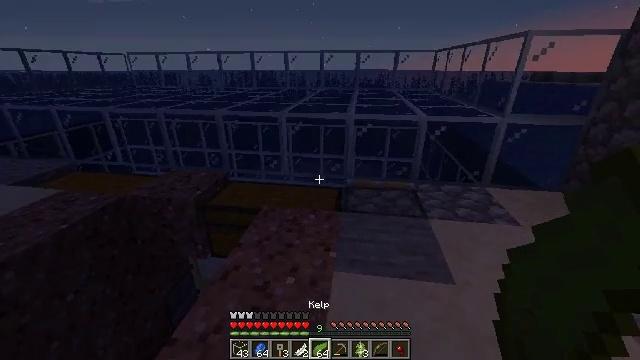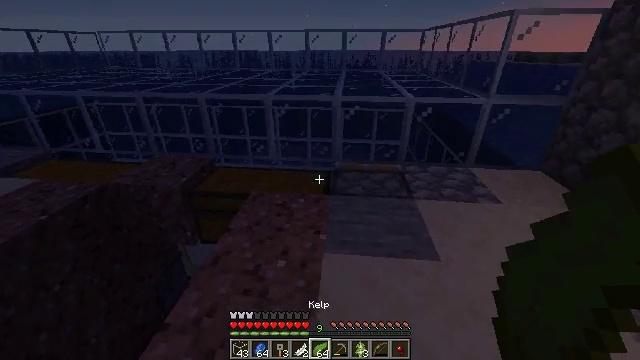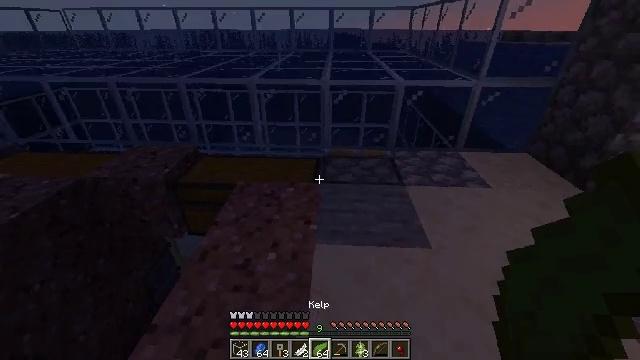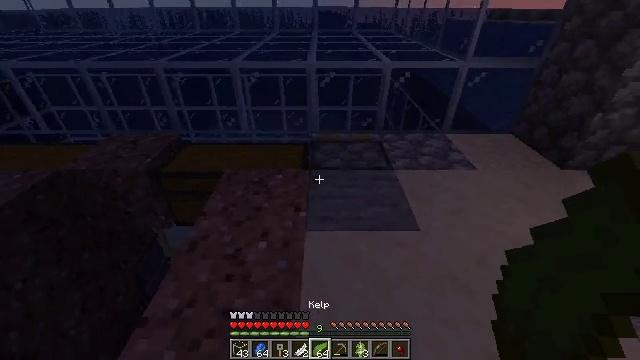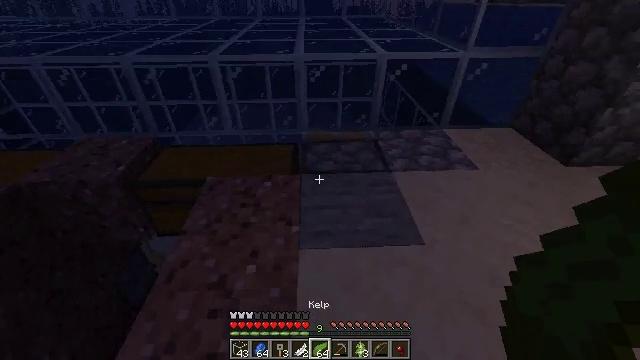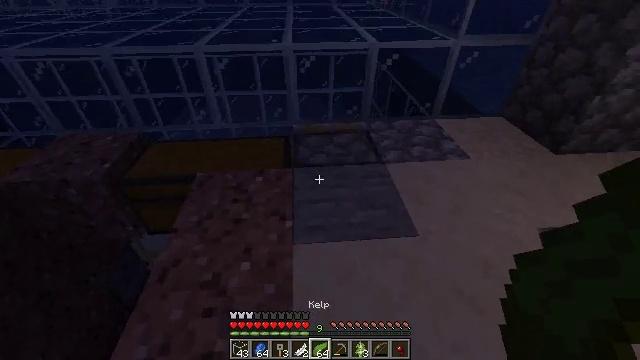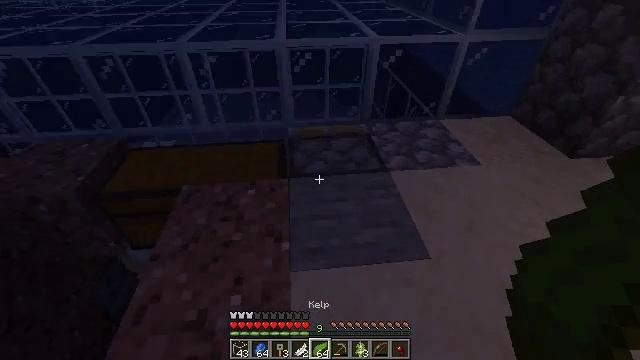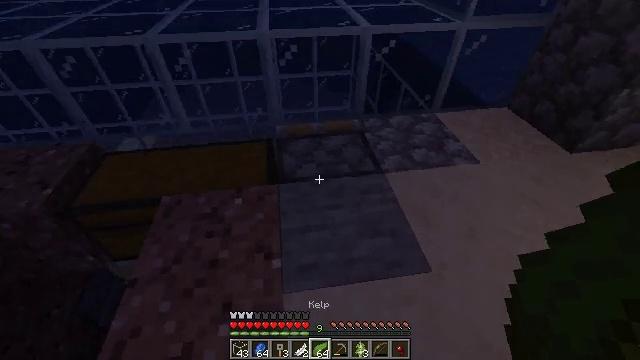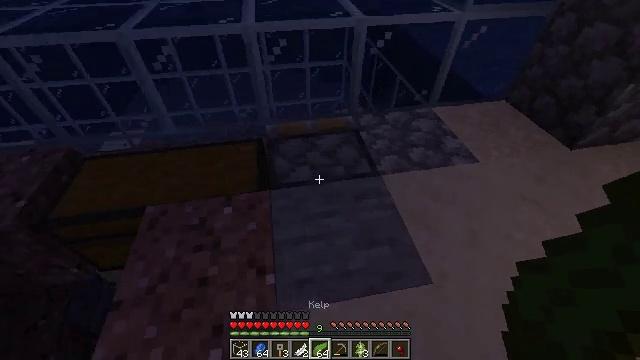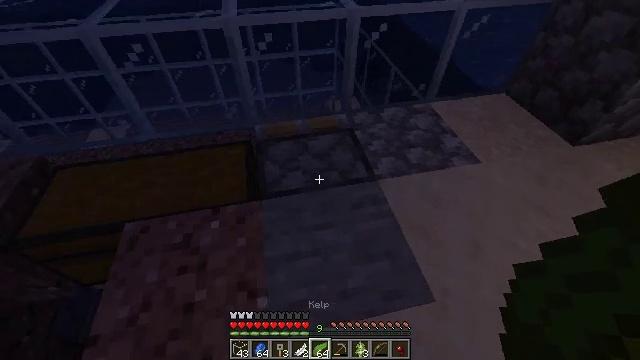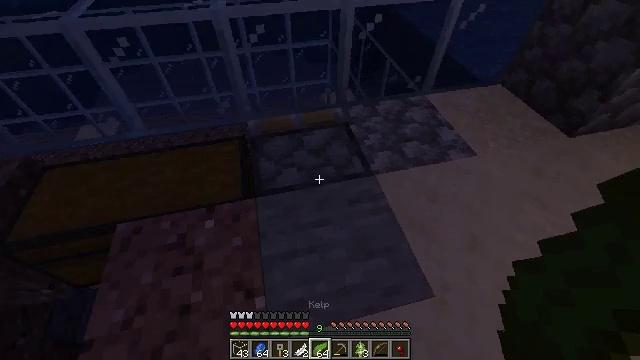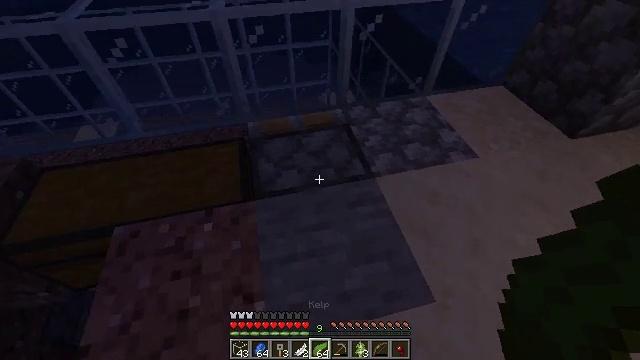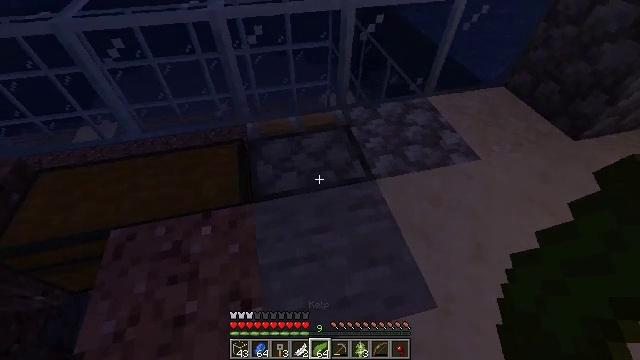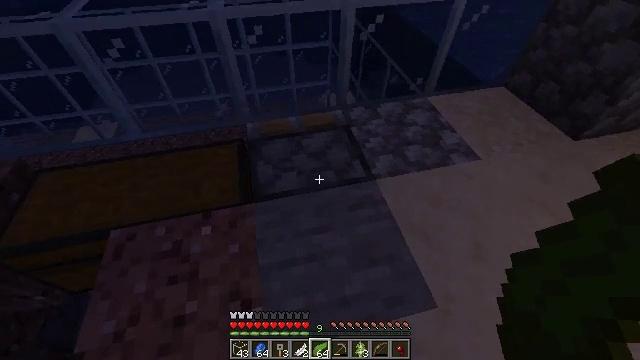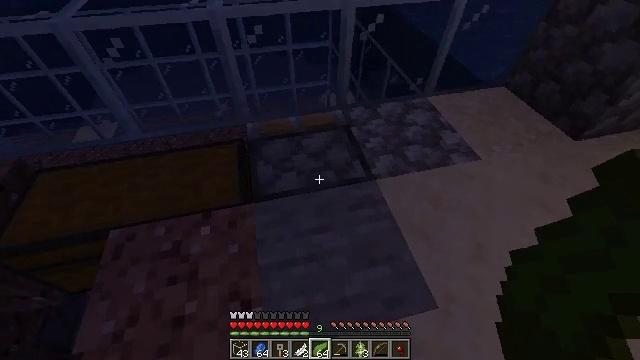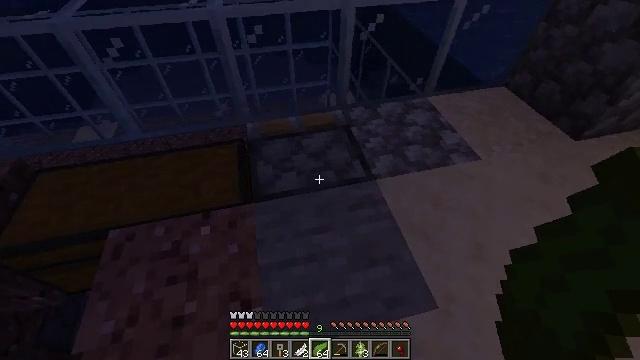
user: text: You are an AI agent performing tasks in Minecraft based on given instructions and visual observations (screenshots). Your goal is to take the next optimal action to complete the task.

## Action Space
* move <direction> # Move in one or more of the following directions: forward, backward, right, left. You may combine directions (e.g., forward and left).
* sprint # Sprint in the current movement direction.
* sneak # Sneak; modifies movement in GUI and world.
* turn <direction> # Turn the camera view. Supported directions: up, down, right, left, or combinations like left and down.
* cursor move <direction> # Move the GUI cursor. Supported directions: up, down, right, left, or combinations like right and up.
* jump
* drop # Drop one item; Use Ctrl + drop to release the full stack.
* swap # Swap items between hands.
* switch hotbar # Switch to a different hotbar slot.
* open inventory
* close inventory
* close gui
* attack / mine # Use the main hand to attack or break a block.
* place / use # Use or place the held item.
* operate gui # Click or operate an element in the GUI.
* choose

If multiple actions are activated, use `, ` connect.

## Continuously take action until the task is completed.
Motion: motion action
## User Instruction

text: Collect the piston into inventory.
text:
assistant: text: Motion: turn right and down
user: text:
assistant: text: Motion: move forward, turn right and down
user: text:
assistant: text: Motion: move forward, turn right and down
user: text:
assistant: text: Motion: move forward, turn right and down
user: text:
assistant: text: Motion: move forward, turn right and down
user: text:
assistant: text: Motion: move forward, turn right and down
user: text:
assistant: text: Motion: move forward, turn right and down
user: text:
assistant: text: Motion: move forward, turn right and down
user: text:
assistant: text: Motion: turn right and down
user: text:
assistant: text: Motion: turn right and down
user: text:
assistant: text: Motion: no_op
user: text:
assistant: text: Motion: no_op
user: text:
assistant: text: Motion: no_op
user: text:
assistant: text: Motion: no_op
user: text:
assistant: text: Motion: no_op
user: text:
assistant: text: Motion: turn left and up
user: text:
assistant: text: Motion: turn up
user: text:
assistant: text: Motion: no_op
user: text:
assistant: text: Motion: no_op
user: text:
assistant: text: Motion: use / place
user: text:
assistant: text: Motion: use / place
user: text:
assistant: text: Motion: use / place
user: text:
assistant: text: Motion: use / place
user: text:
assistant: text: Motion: no_op
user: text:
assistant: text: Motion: no_op
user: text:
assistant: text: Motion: no_op
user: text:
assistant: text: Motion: no_op
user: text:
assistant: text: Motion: no_op
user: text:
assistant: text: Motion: no_op
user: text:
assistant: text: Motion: no_op